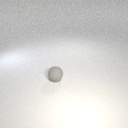
small gray rubber sphere